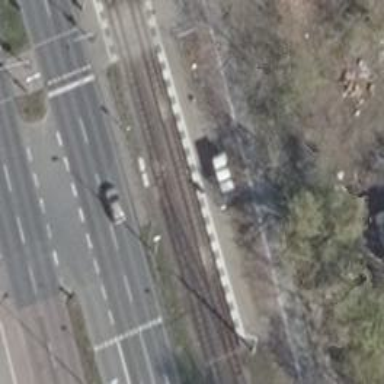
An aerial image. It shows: Railway switch with the turnout side on the left.